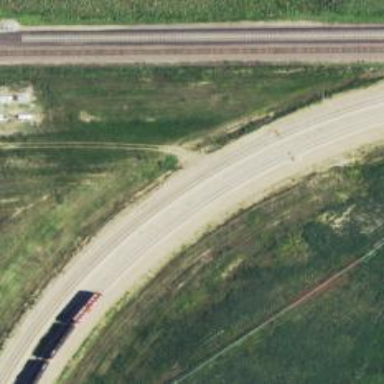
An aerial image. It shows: Railway siding with rails.